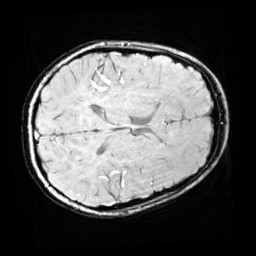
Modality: SWI
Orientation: axial
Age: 12
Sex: male
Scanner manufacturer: siemens
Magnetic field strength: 3 T
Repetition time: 0.027 s
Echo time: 0.02 s